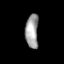
Tissue: prostate
Cell type: T cells
Senescence score: 0.7585
Nuclear area (px): 433
Mean DAPI intensity: 158.908